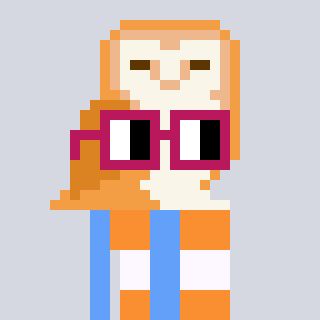
a pixel art character with square dark red glasses, a owl-shaped head and a blue-colored body on a cool background